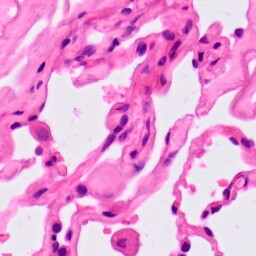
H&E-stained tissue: Lung